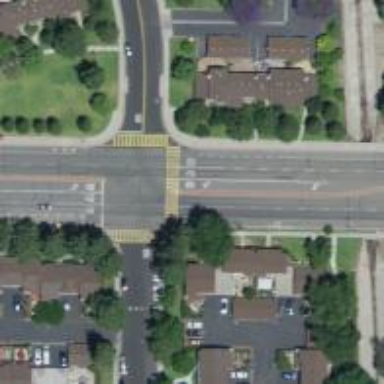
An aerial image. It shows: Marked road crossing.